Question: I'm just installed a version of CkEditor 4.3, made with <URL>.
Now, I want to remove the possibility of change the URL of an image from the properties tab, opened by double-click on the image:

As you can see from the image above, I'm able to remove the "hasCaption" ckeckbox, that is present by default. To do this, I use the following code:
'''
CKEDITOR.on('dialogDefinition', function (ev) {
var dialogName = ev.data.name;
var dialogDefinition = ev.data.definition;
if (dialogName == 'image2') {
var infoTab = dialogDefinition.getContents('info');
infoTab.remove('hasCaption'); //Removing the "add caption" functionality
infoTab.remove('alt'); //Removing the "alternative text" functionality
}
});
'''
My problem is that there isn't a way to remove the "change URL" functionality.
Furthermore, with the image plug-in (that is automatically disabled from CkBuilder when you add the image2 plug-in) I could change the thickness of the image border. This functionality is not provided in the new image2 plug-in.
So, my final question is the following:
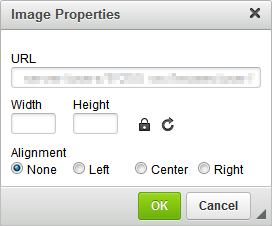
Answer: ## Remove the "change URL" functionality
I found the solution to the problem about remove the "change URL" functionality. Just add the following:
'''
infoTab.remove('src');
'''
to the code written in the question. In this way, the complete source code is:
'''
CKEDITOR.on('dialogDefinition', function (ev) {
var dialogName = ev.data.name;
var dialogDefinition = ev.data.definition;
if (dialogName == 'image2') {
var infoTab = dialogDefinition.getContents('info');
infoTab.remove('hasCaption'); //Removing the "add caption" functionality
infoTab.remove('alt'); //Removing the "alternative text" functionality
infoTab.remove('src'); //Removing the "change URL" functionality
}
});
'''
## Add the "change border thickness" functionality
From the <URL> in which he says that:
> [The border property] is not included because borders should be handled by the stylesheet.
After that, in the same section of the same page, some users have expressed their opposition to this choice, <URL> said that the team is informed about the problem.
So the only thing I can do is to wait for some official solution...
I found a solution in order to add the "change border thickness" functionality.
'''
CKEDITOR.on('dialogDefinition', function (ev) {
var dialogName = ev.data.name;
var dialogDefinition = ev.data.definition;
if (dialogName == 'image2') {
var infoTab = dialogDefinition.getContents('info');
infoTab.add({
type: 'text',
width: '50px',
label : 'Border Thickness',
id : 'borderField',
'default' : '0',
validate : function()
{
if ( /[^\d]/.test( this.getValue() ) )
return borderErrorMessage;
}
});
var dialog = dialogDefinition.dialog;
dialog.on('show', function () {
var image = this.widget.parts.image;
var borderField = this.getContentElement('info', 'borderField');
//Using jQuery, I can get the border of the image.
//You can use any other methods you prefer
var borderWidth = $(image.$).css("border-left-width").replace(/[^\d]+/g, '');
borderWidth = borderWidth ? borderWidth : 0;
borderField.setValue(borderWidth);
});
dialog.on('ok', function () {
var image = this.widget.parts.image;
var borderField = this.getContentElement('info', 'borderField');
var newBorderWidth = borderField.getValue() + 'px';
image.setStyle('border-style', 'solid');
image.setStyle('border-width', newBorderWidth);
});
}
});
'''
I hope this will help someone with my same problem.